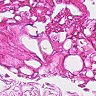
Metastatic tissue present: no